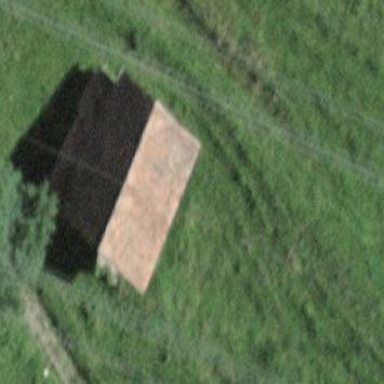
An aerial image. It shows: Rural barn.